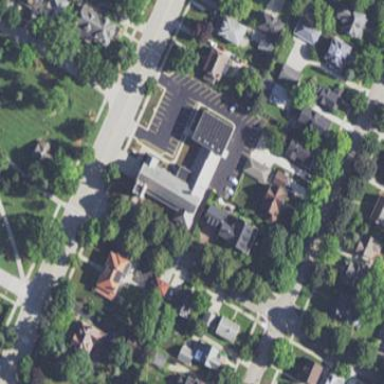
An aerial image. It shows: Building that serves as place of worship.